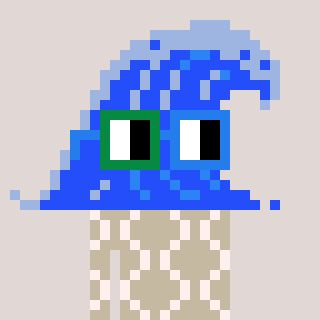
a pixel art character with square green and blue glasses, a wave-shaped head and a bege-colored body on a warm background